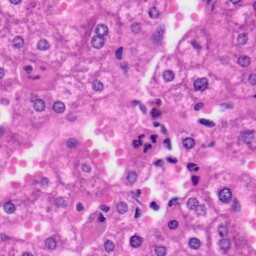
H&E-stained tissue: Liver